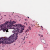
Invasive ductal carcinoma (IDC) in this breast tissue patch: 0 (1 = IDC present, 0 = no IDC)